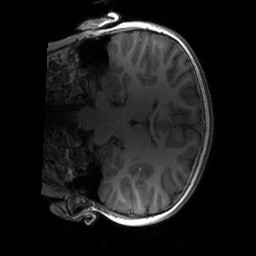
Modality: T1w
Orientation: coronal
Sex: female
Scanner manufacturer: siemens
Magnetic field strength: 3 T
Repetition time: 1.9 s
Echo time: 0.00243 s